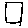
Label: square